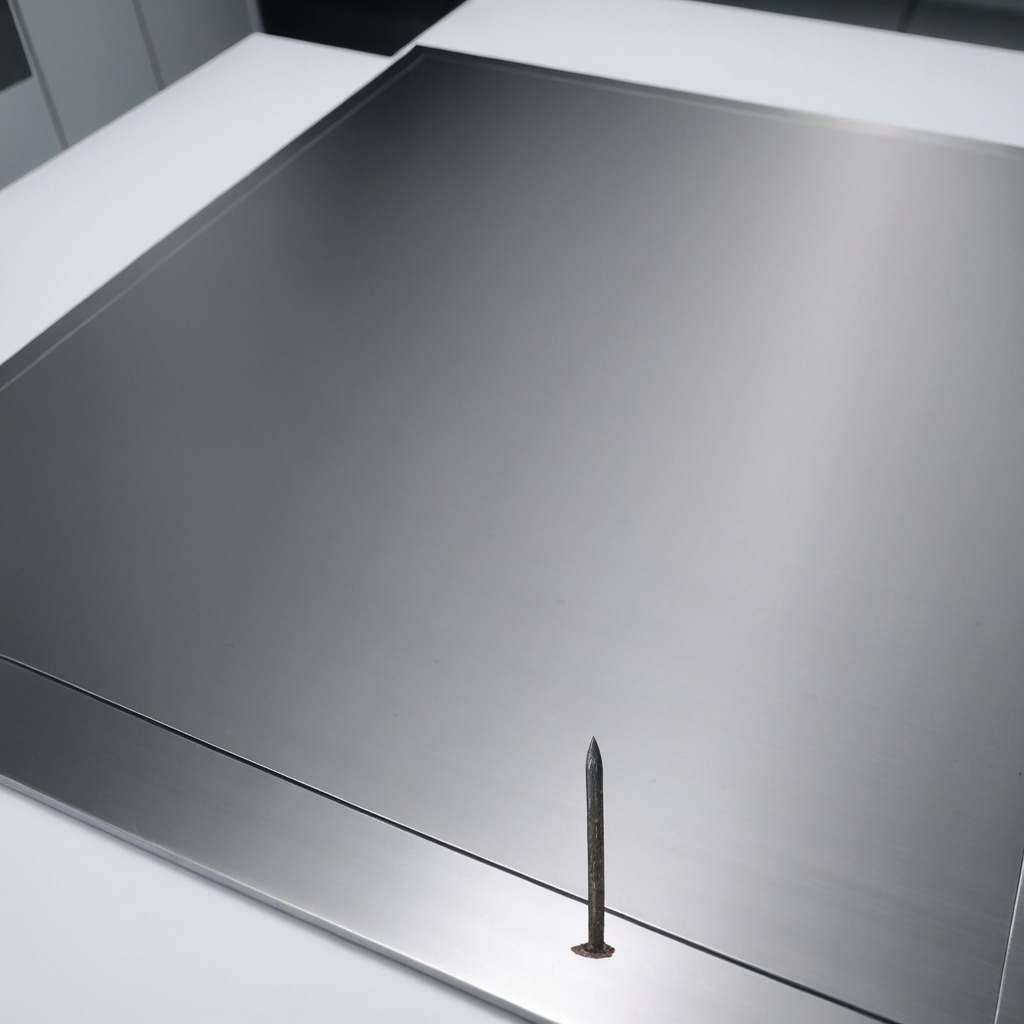
An iron nail is lying on the stainless steel table in a high-end prototyping lab.